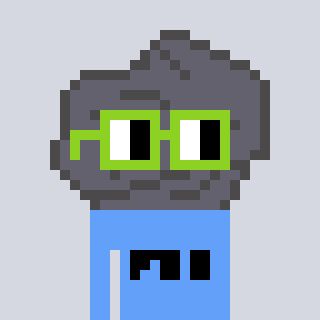
a pixel art character with square light green glasses, a rock-shaped head and a blue-colored body on a cool background